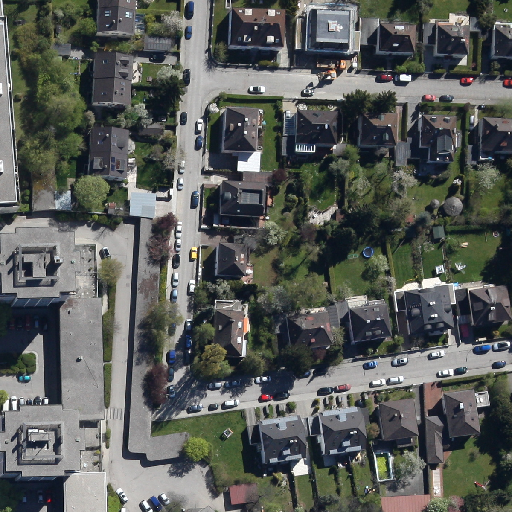
Referring expression: van in the parking area